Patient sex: M
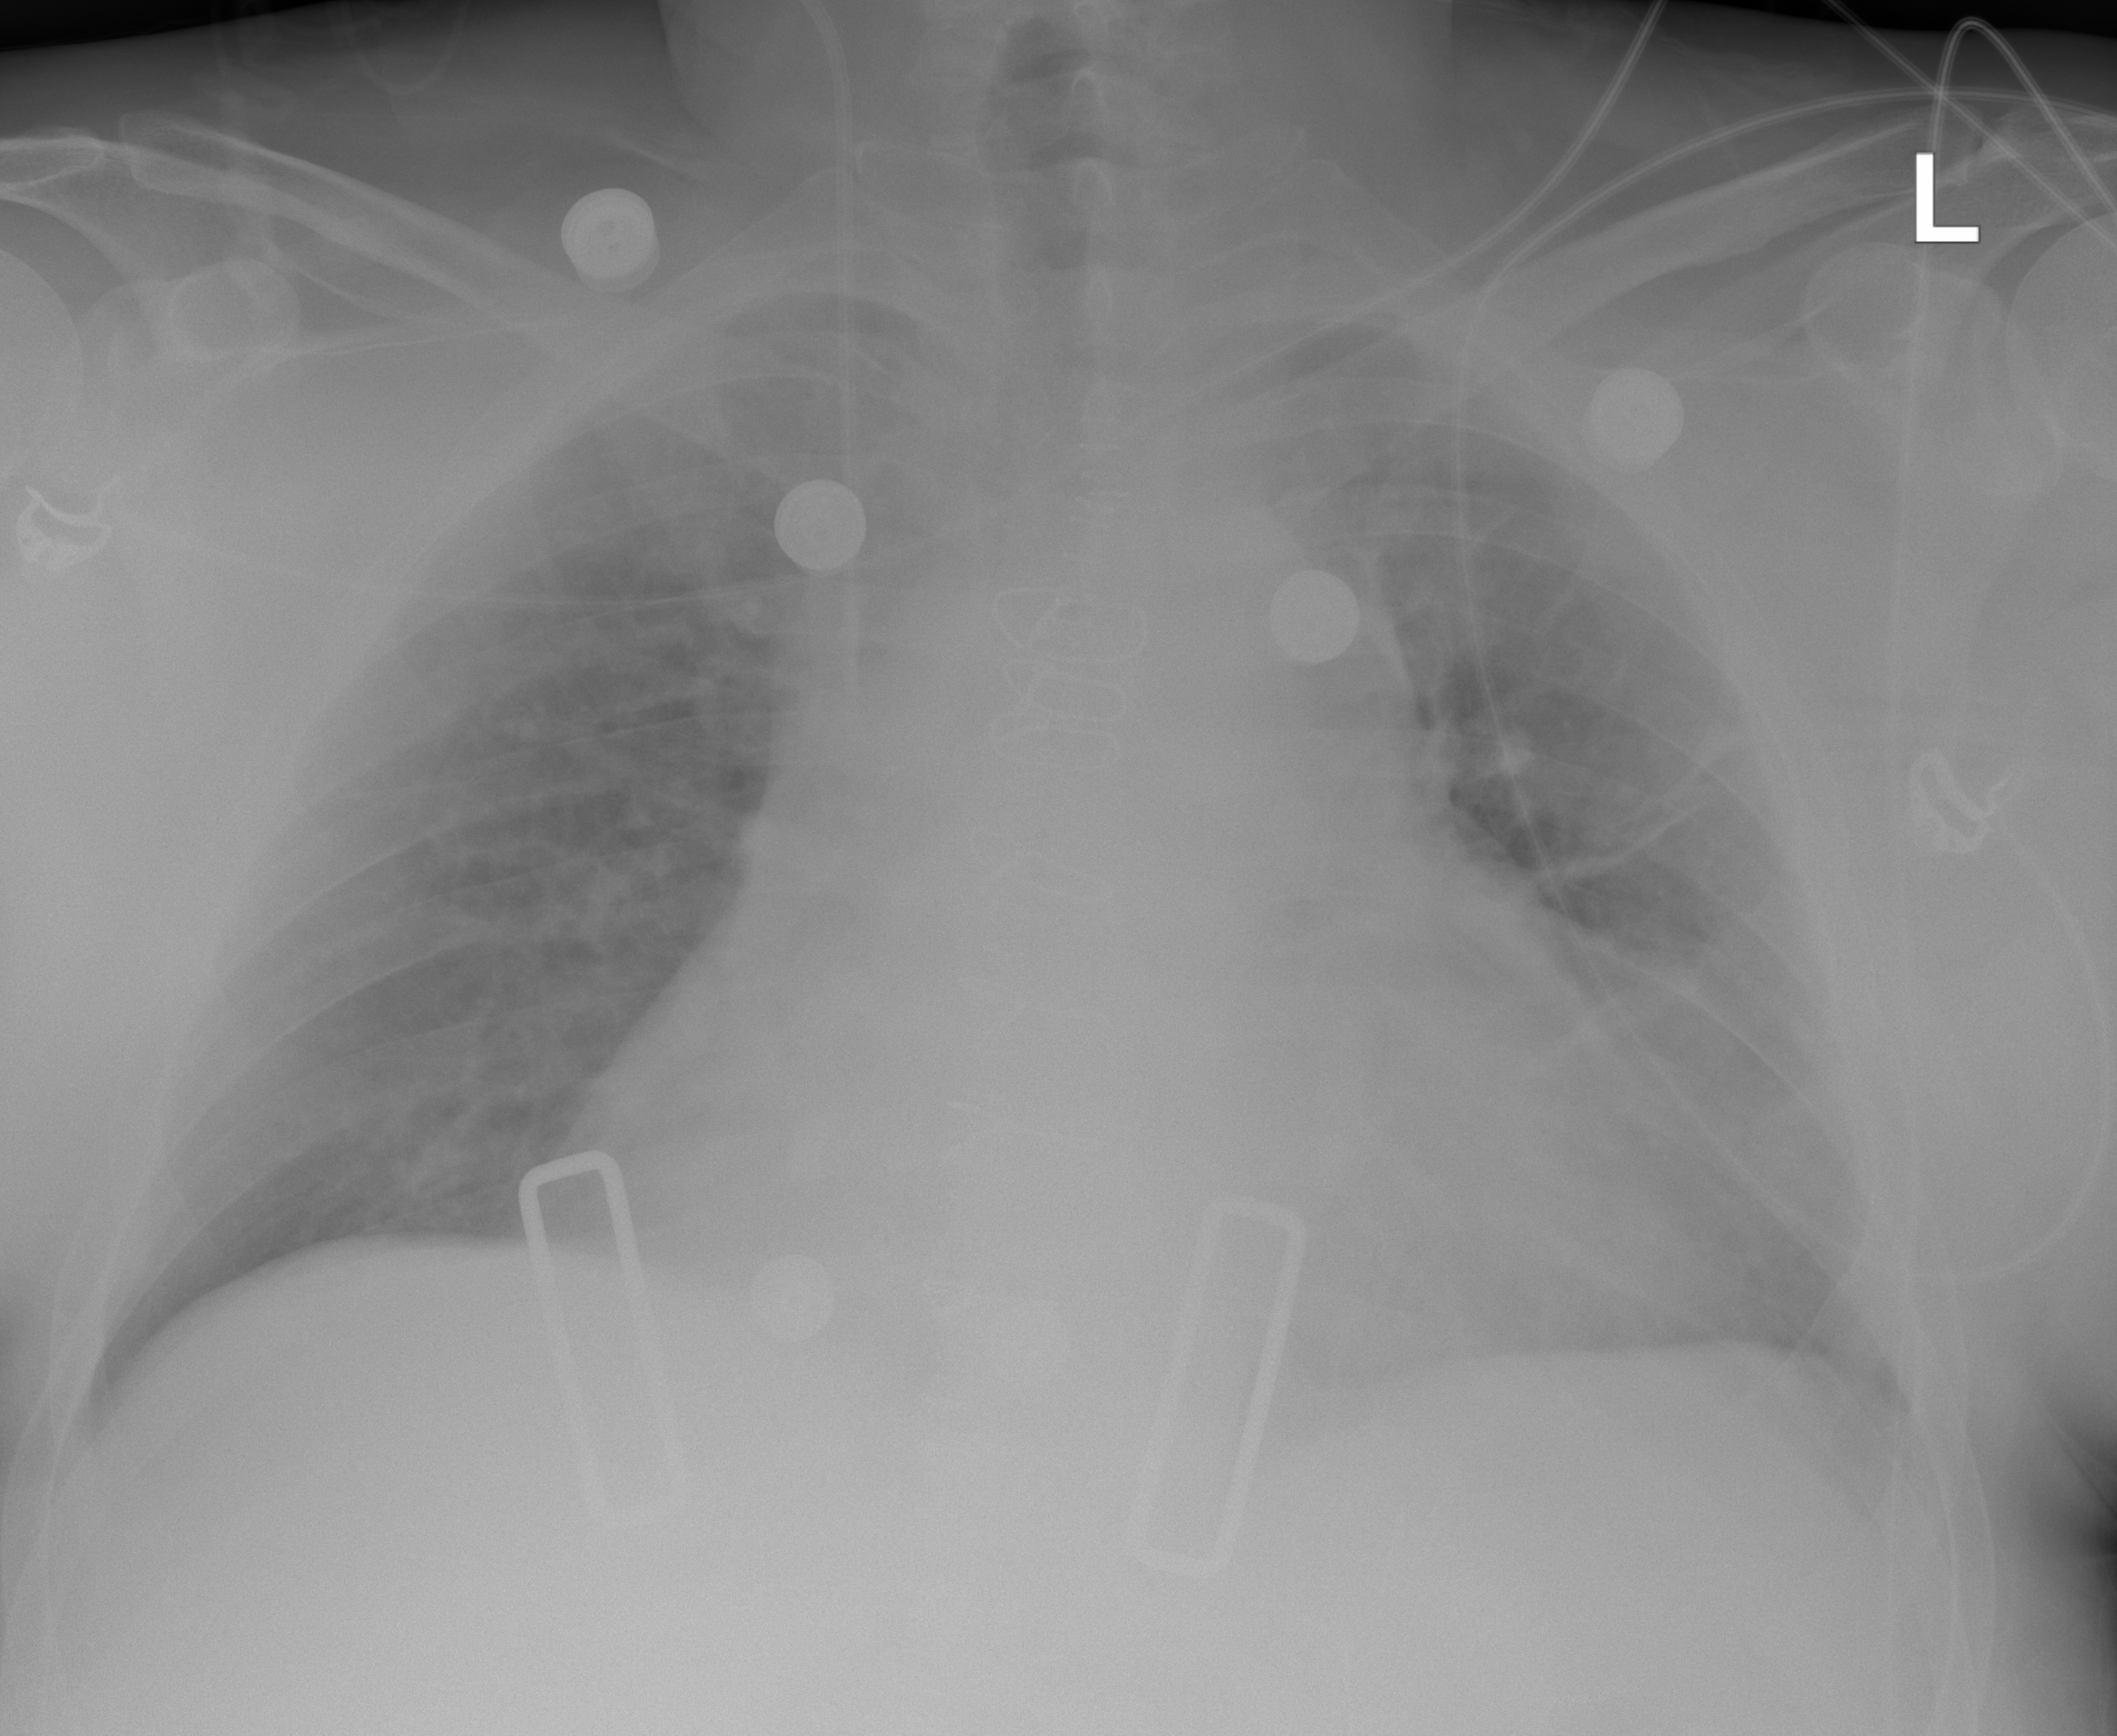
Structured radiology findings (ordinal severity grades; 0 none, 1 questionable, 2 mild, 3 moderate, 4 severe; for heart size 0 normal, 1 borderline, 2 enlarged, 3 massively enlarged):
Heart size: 3
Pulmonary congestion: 2
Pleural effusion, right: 0
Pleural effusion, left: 0
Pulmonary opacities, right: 0
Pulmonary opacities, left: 0
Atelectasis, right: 2
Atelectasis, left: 2